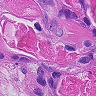
Metastatic tissue present: yes